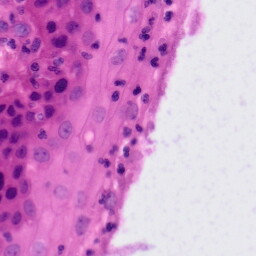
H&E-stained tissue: Tonsil